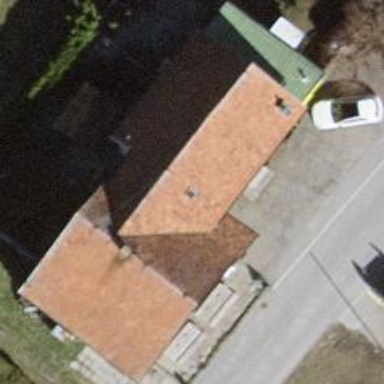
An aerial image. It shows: Restaurant.